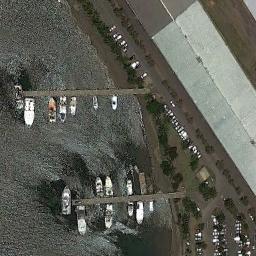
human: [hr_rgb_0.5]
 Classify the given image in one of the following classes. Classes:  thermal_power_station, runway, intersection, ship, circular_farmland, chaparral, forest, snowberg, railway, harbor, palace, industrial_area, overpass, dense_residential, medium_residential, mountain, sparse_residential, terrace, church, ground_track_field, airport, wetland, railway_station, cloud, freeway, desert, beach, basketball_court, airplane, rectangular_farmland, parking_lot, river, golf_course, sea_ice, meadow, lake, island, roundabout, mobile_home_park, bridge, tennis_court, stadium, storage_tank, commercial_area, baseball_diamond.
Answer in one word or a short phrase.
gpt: harbor